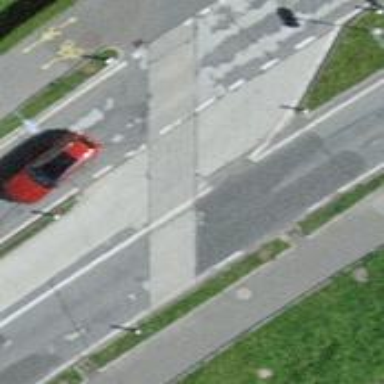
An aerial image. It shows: Primary highway with separate asphalt sidewalks.